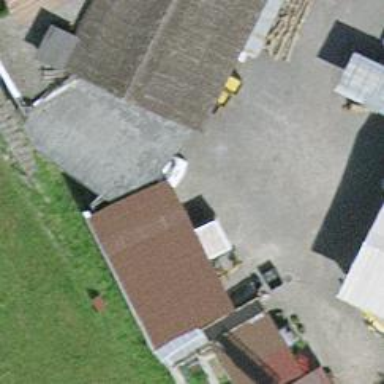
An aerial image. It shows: View of roof of building.